Chest X-ray:
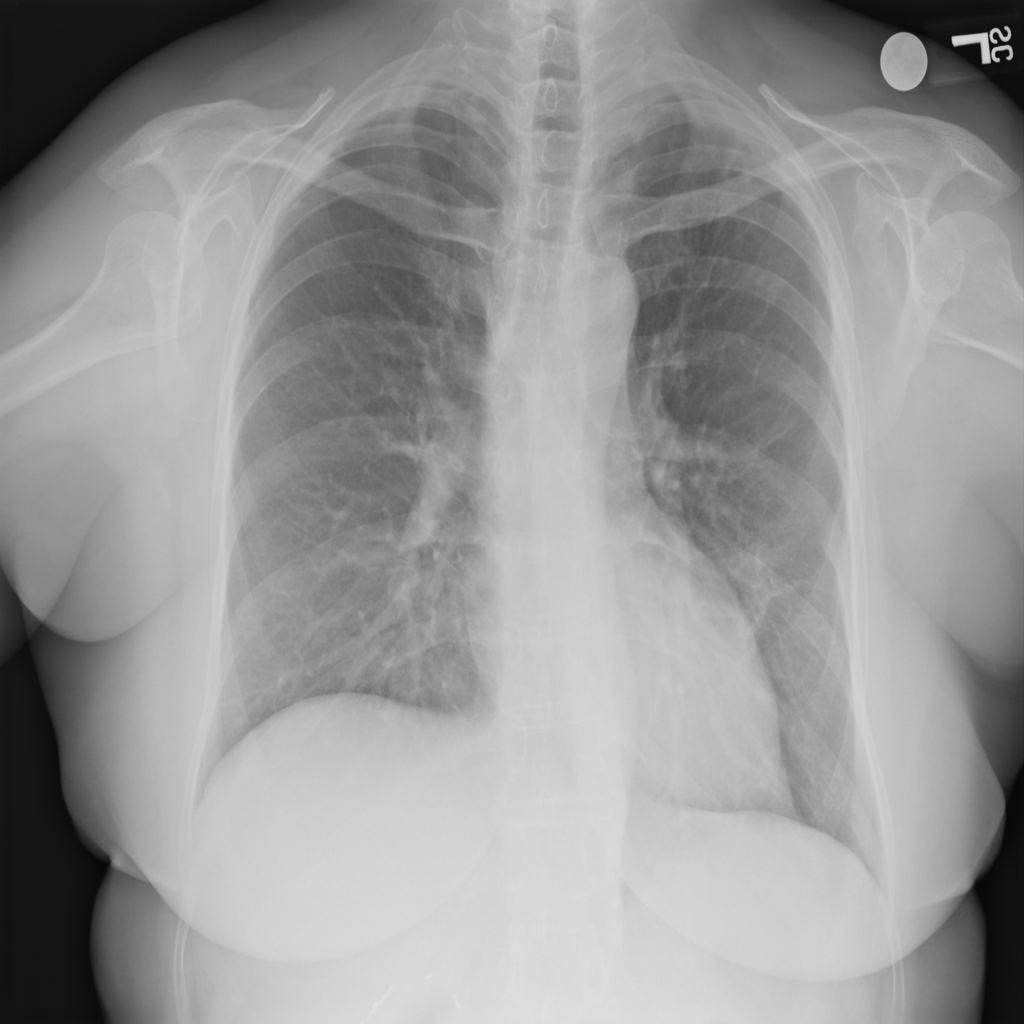
Findings: Consolidation
No abnormal finding: no